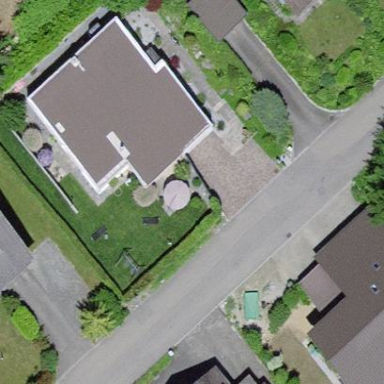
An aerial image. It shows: Detached building.